Question: When I try to view 3D files (.3ds .dae etc ...), supported by Assimp, they are not displayed correctly. For example, "Jeep1.3ds" displayed me half the bodywork.
All nodes of information, meshes and normal were obtained correctly, and the number of vertices and faces are correct (I think).
Textures not meet the correct coordinates, I guess will be related to the above ...
In the picture you can "appreciate" my result and correct.
Thanks for any help or opinion.

'''
Ogre::SceneNode *OgreAPP::makeMesh(Ogre::String meshFile,Ogre::String entityName,Ogre::String meshName)
{
Ogre::MeshPtr Mesh = Ogre::MeshManager::getSingleton().createManual(meshName,Ogre::ResourceGroupManager::DEFAULT_RESOURCE_GROUP_NAME);
Ogre::SubMesh *subMesh = Mesh->createSubMesh("subMesh");
Ogre::VertexDeclaration *vertexDeclaration;
Ogre::HardwareVertexBufferSharedPtr vertexBuffer;
Ogre::HardwareIndexBufferSharedPtr indexBuffer;
size_t offset=0;
// Get file name and extension from the Ogre Resource Manager
Ogre::FileInfoListPtr fileInfoListPtr(Ogre::ResourceGroupManager::getSingleton().findResourceFileInfo(Ogre::ResourceGroupManager::DEFAULT_RESOURCE_GROUP_NAME,meshFile,false));
Ogre::FileInfoList *fileInfoList = fileInfoListPtr.getPointer();
Ogre::FileInfo &fileInfo = fileInfoList->front();
stringBuffer << fileInfo.archive->getName().c_str() << meshFile;
// ************** From Assimp code ***************************
ModelManager::loadModel(stringBuffer.str());
ModelManager::processData();
std::vector<float> *vData = ModelManager::getVertexData();
std::vector<uint16_t> *iData = ModelManager::getIndexData();
// ********************************************************************
Mesh->sharedVertexData = new Ogre::VertexData;
// Organizo la memoria de video
vertexDeclaration = Mesh->sharedVertexData->vertexDeclaration;
vertexDeclaration->addElement(0,offset,Ogre::VET_FLOAT3,Ogre::VES_POSITION);
offset += Ogre::VertexElement::getTypeSize(Ogre::VET_FLOAT3);
vertexDeclaration->addElement(0,offset,Ogre::VET_FLOAT3,Ogre::VES_NORMAL);
offset += Ogre::VertexElement::getTypeSize(Ogre::VET_FLOAT3);
vertexDeclaration->addElement(0,offset,Ogre::VET_FLOAT2,Ogre::VES_TEXTURE_COORDINATES);
offset += Ogre::VertexElement::getTypeSize(Ogre::VET_FLOAT2);
// Make vertex buffer
vertexBuffer = Ogre::HardwareBufferManager::getSingleton().createVertexBuffer(vertexDeclaration->getVertexSize(0),
vData->size()/8,
Ogre::HardwareBuffer::HBU_STATIC);
// Write the vertex buffer with the target data of vData->data() located in assimp code
vertexBuffer.getPointer()->writeData(0,vertexBuffer.getPointer()->getSizeInBytes(),vData->data());
// Make index buffer
indexBuffer = Ogre::HardwareBufferManager::getSingleton().createIndexBuffer(Ogre::HardwareIndexBuffer::IT_16BIT,
iData->size(),
Ogre::HardwareBuffer::HBU_STATIC);
indexBuffer.getPointer()->writeData(0,indexBuffer.getPointer()->getSizeInBytes(),iData->data());
Mesh->sharedVertexData->vertexBufferBinding->setBinding(0,vertexBuffer);
Mesh->sharedVertexData->vertexCount = vertexBuffer.getPointer()->getNumVertices();
Mesh->sharedVertexData->vertexStart = 0;
subMesh->useSharedVertices = true;
subMesh->indexData->indexBuffer = indexBuffer;
subMesh->indexData->indexCount = indexBuffer.getPointer()->getNumIndexes();
subMesh->indexData->indexStart = 0;
// I don't get real AABB from object, this is ok for probe
Mesh->_setBounds(Ogre::AxisAlignedBox(-100,-100,-100,100,100,100));
Mesh->load();
stringBuffer.str("");
stringBuffer << entityName << "_n";
oSceneManager->createEntity(entityName,meshName);
oSceneManager->getEntity(entityName)->setMaterialName("material/textura");
oSceneManager->getRootSceneNode()->createChildSceneNode(stringBuffer.str().c_str())->attachObject(oSceneManager->getEntity(entityName));
oSceneManager->getSceneNode(stringBuffer.str().c_str())->setPosition(0,0,0);
std::cout << "total de vertices: " << vData->size()/8 << "
";
std::cout << "total de faces: " <<indexBuffer.getPointer()->getNumIndexes()/3 << "
";
return oSceneManager->getSceneNode(stringBuffer.str().c_str());
}
'''
'''
bool ModelManager::loadModel(std::string &file)
{
modelScene = importer.ReadFile(file,aiProcess_Triangulate |
aiProcess_GenNormals |
aiProcess_GenUVCoords);
if (!modelScene)
{
MessageBoxA(NULL,importer.GetErrorString(),"Error: La concha de la lora",MB_ICONERROR);
return false;
}
return true;
}
bool ModelManager::assimpGetMeshData(const aiMesh *mesh)
{
aiFace *face;
for (unsigned int v=0;v<mesh->mNumVertices;v++)
{
vertexBuff.push_back(mesh->mVertices[v].x);
vertexBuff.push_back(mesh->mVertices[v].y);
vertexBuff.push_back(mesh->mVertices[v].z);
vertexBuff.push_back(mesh->mNormals[v].x);
vertexBuff.push_back(mesh->mNormals[v].y);
vertexBuff.push_back(mesh->mNormals[v].z);
vertexBuff.push_back(mesh->mTextureCoords[0][v].x);
vertexBuff.push_back(mesh->mTextureCoords[0][v].y);
}
for (unsigned int f=0;f<mesh->mNumFaces;f++)
{
face = &mesh->mFaces[f];
indexBuff.push_back(face->mIndices[0]);
indexBuff.push_back(face->mIndices[1]);
indexBuff.push_back(face->mIndices[2]);
}
return true;
}
bool ModelManager::processData()
{
bool repeat=true;
nodeBuff.push_back(modelScene->mRootNode);
/* if (modelScene->mNumMeshes > 0)
{
for (unsigned int m=0;m<modelScene->mNumMeshes;m++)
this->assimpGetMeshData(modelScene->mMeshes[m]);
}*/
// I raise all nodes tree to the root level
while (repeat)
{
for (unsigned int a=0;a<nodeBuff.size();a++)
{
modelNode = nodeBuff.at(a);
if (modelNode->mNumChildren > 0)
for (unsigned int c=0;c<modelNode->mNumChildren;c++)
nodeBuff.push_back(modelNode->mChildren[c]);
else repeat=false;
}
}
// Get node information from the root level (all nodes)
for (unsigned int a=0;a<nodeBuff.size();a++)
{
modelNode = nodeBuff.at(a);
if (modelNode->mNumMeshes>0)
for (unsigned int b=0;b<modelNode->mNumMeshes;b++)
assimpGetMeshData(modelScene->mMeshes[modelNode->mMeshes]);
}
return true;
}
std::vector<float> *ModelManager::getVertexData()
{
return &vertexBuff;
}
std::vector<uint16_t> *ModelManager::getIndexData()
{
return &indexBuff;
}
'''
'''
#include <assimp/Importer.hpp>
#include <assimp/scene.h>
#include <assimp/postprocess.h>
#include <assimp/matrix4x4.h>
#include <assimp/cimport.h>
#include <Windows.h>
#include <iostream>
#include <stdint.h>
#include <vector>
class ModelManager
{
public:
ModelManager();
bool loadModel(std::string &);
bool processData();
std::vector<float> *getVertexData();
std::vector<uint16_t> *getIndexData();
private:
bool assimpGetMeshData(const aiMesh *);
private:
Assimp::Importer importer;
const aiScene *modelScene;
const aiNode *modelNode;
const aiMesh *modelMesh;
const aiFace *modelFace;
std::vector<float> vertexBuff;
std::vector<uint16_t> indexBuff;
std::vector<const aiNode*> nodeBuff;
unsigned int numNodeBuff;
};
'''
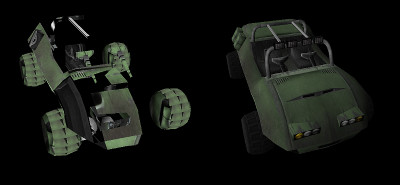
Answer: Ok ... errors, as they spend most of the time, in practice something small and basic but complex background.
"Simply" switch the coordinate system, when I import the file would have to be specified Assimp flags "aiProcess_MakeLeftHanded | aiProcess_FlipWindingOrder | aiProcess_FlipUVs" or "aiProcess_ConvertToLeftHanded".
Other than that I missed some transformation matrices (they had not considered), for that I use the flag "aiProcess_PreTransformVertices".
Apparently everything works fine ...
New code
'''
bool ModelManager::loadModel(std::string &file)
{
modelScene = importer.ReadFile(file,aiProcess_MakeLeftHanded|aiProcess_FlipWindingOrder|aiProcess_FlipUVs|aiProcess_PreTransformVertices|
aiProcess_CalcTangentSpace|
aiProcess_GenSmoothNormals|
aiProcess_Triangulate|
aiProcess_FixInfacingNormals|
aiProcess_FindInvalidData |
aiProcess_ValidateDataStructure | 0
);
if (!modelScene)
{
MessageBoxA(NULL,importer.GetErrorString(),"Error: La concha de la lora...",MB_ICONERROR);
return false;
}
return true;
}
'''